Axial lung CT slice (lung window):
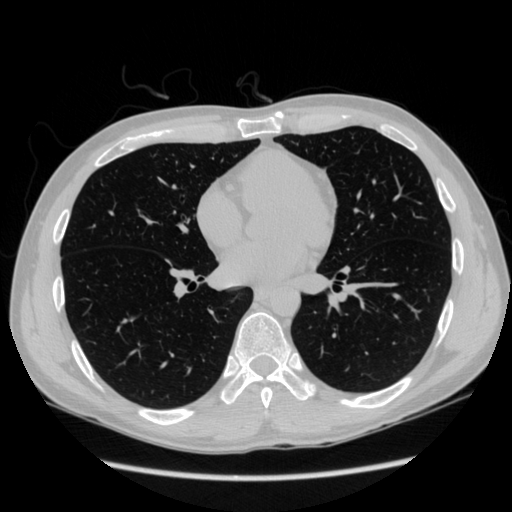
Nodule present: no